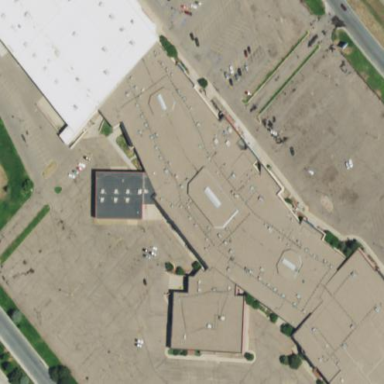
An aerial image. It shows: Retail building that serves as mall.